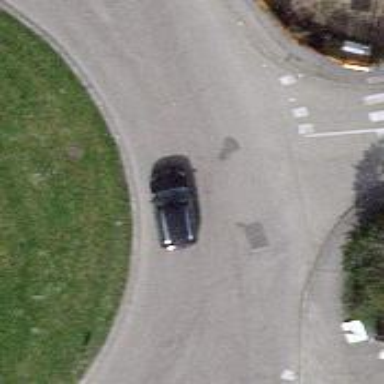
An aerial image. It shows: Primary highway with asphalt surface leading to roundabout.